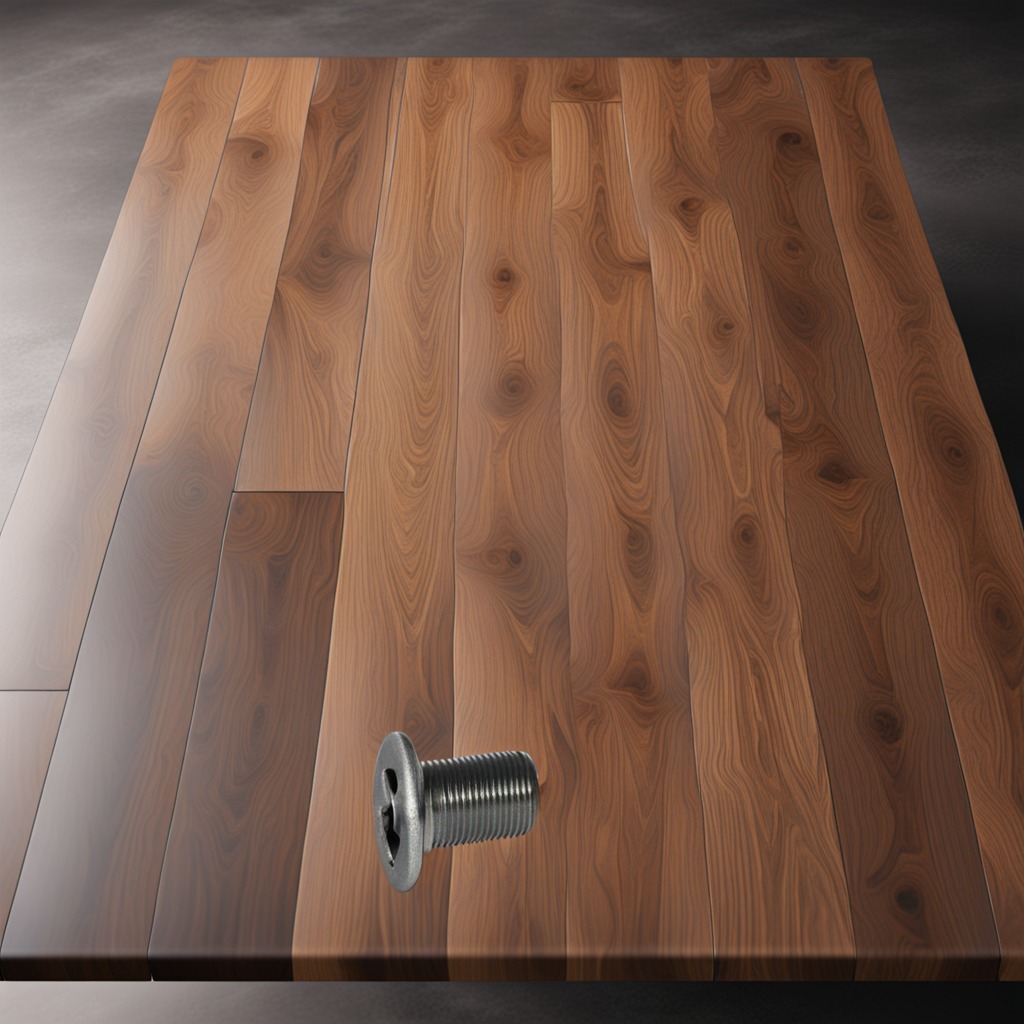
A metal screw lying on an oil-spilled wooden table in a vintage motorcycle garage.